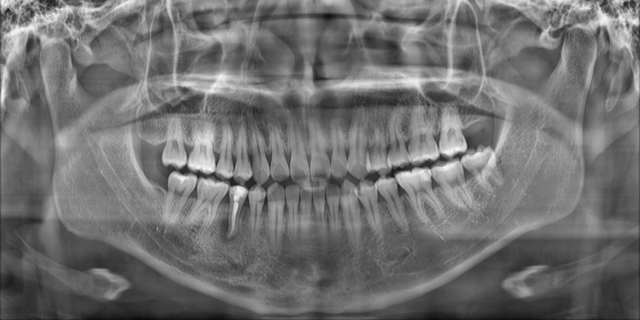
adult